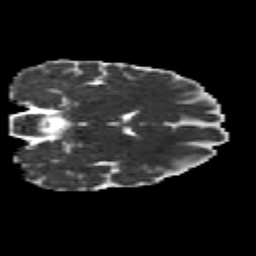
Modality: MD
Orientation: coronal
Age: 42
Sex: female
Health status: healthy
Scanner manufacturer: siemens
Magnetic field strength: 3 T
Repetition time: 10.8 s
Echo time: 0.082 s